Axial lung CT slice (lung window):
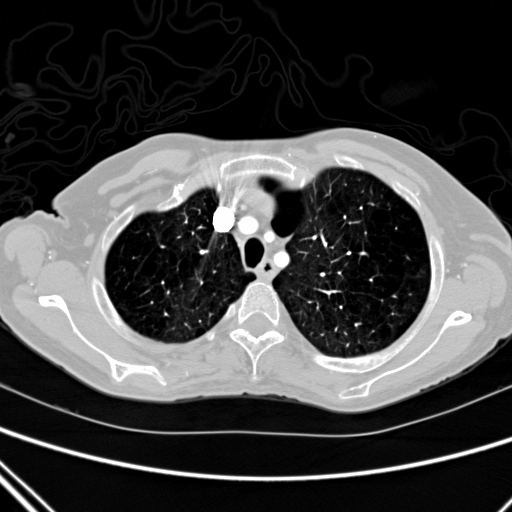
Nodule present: no